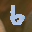
Label: 6